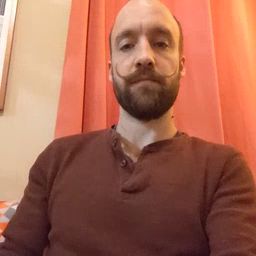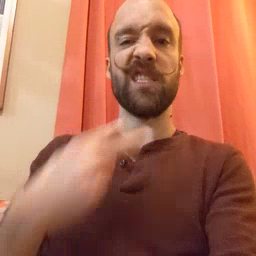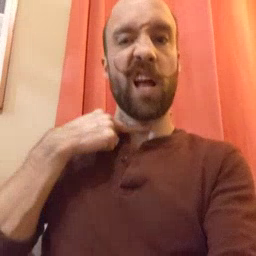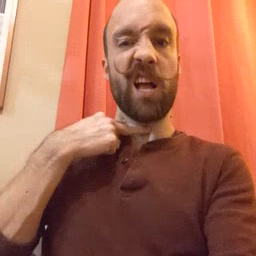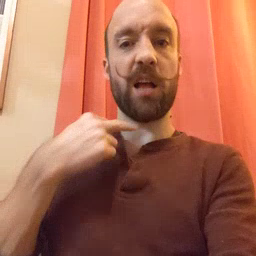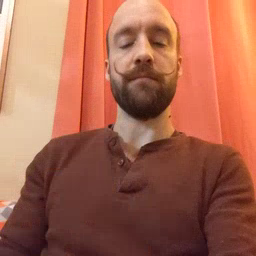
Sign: stuck